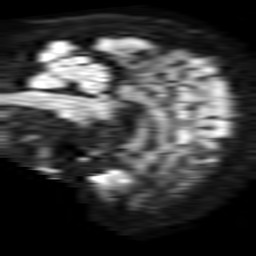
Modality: TRACE
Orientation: sagittal
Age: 74
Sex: male
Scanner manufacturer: philips
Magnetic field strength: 1.5 T
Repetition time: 3.403 s
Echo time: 0.06922 s